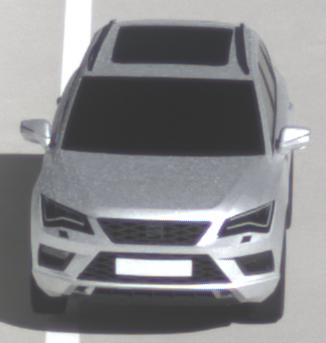
Make: SEAT
Model: Ateca 1.0 TSI Ecomotive
Detailed model: Ateca (5FP)
Model produced from: 2016/08
Model produced until: 2018/08
Doors: 5
Color: white
Road condition: dry road
Daytime: morning or afternoon
Contrast: high contrast